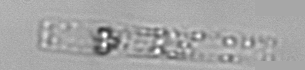
Label: Dactyliosolen_blavyanus